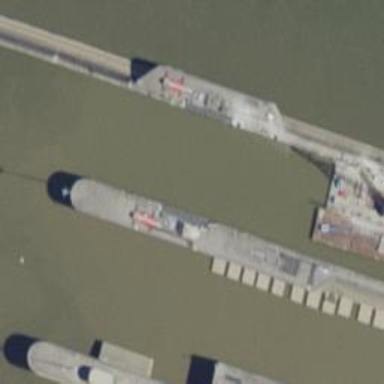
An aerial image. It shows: Lock gate on waterway.